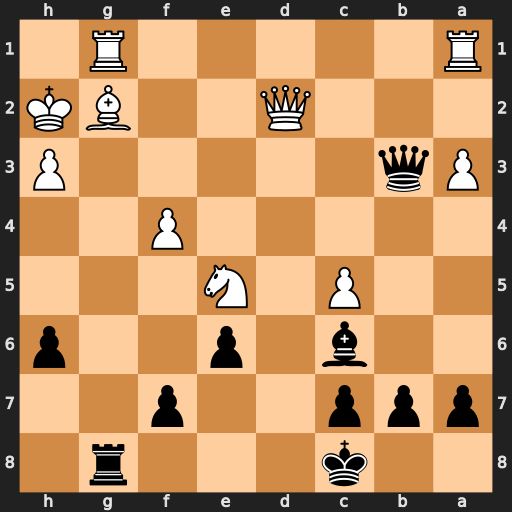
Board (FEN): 2k3r1/ppp2p2/2b1p2p/2P1N3/5P2/Pq5P/3Q2BK/R5R1
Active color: b
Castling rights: -
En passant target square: -
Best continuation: Qg3+ Kh1 Qxh3#